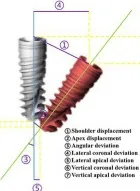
(B) Analysis of bone volume changes using CBCT (red represents preoperative bone tissue, blue represents postoperative bone tissue, and green represents implants and restorations).
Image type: radiology (ct)